Question: I have a dataframe containing spatial data about the distribution of certain immune cells in tumors and I'm interested in displaying their distribution in a novel way. In essence I want to make a type of sunburst chart where the outermost layer is a histogram, roughly like this example below.

At the moment, I was planning on trying to superimpose a radial histogram on top of a Sunburst chart, but I wanted to know if there was an existing function that could work.
Edit: below is the dataframe I've been working with
'''
structure(list(slide = c("LU095", "LU095", "LU095", "LU095",
"LU095", "LU095", "LU095", "LU095", "LU095", "LU095", "LU095",
"LU095", "LU095", "LU095", "LU095", "LU095", "LU095", "LU095",
"LU095", "LU095", "LU095", "LU095", "LU095", "LU095", "LU095",
"LU095", "LU095", "LU095", "LU095", "LU095", "LU095", "LU095",
"LU095", "LU095", "LU095", "LU095", "LU095", "LU095", "LU095",
"LU095", "LU095", "LU095", "LU095", "LU095", "LU095", "LU095"
), stroma_bins = structure(c(1L, 2L, 2L, 3L, 3L, 4L, 4L, 5L,
5L, 5L, 5L, 6L, 6L, 6L, 6L, 7L, 7L, 7L, 7L, 7L, 7L, 7L, 8L, 8L,
8L, 8L, 8L, 8L, 8L, 8L, 9L, 9L, 9L, 9L, 9L, 9L, 9L, 9L, 10L,
10L, 10L, 10L, 10L, 10L, 10L, 10L), levels = c("0-10% Stroma",
"10-20% Stroma", "20-30% Stroma", "30-40% Stroma", "40-50% Stroma",
"50-60% Stroma", "60-70% Stroma", "70-80% Stroma", "80-90% Stroma",
"90-100% Stroma"), class = "factor"), cd8_percent_bins = structure(c(1L,
1L, 3L, 1L, 2L, 1L, 2L, 1L, 2L, 3L, 4L, 1L, 2L, 3L, 4L, 1L, 2L,
3L, 4L, 5L, 6L, 7L, 1L, 2L, 3L, 4L, 5L, 6L, 7L, 8L, 1L, 2L, 3L,
4L, 5L, 6L, 7L, 8L, 1L, 2L, 3L, 4L, 5L, 6L, 7L, 8L), levels = c("0-2% CD8+ Cells",
"2-4% CD8+ Cells", "4-6% CD8+ Cells", "6-8% CD8+ Cells", "8-10% CD8+ Cells",
"10-15% CD8+ Cells", "15-20% CD8+ Cells", ">20% CD8+ Cells"), class = "factor"),
Freq = c(8L, 5L, 1L, 7L, 1L, 7L, 2L, 15L, 4L, 4L, 2L, 15L,
4L, 3L, 2L, 12L, 15L, 1L, 4L, 2L, 1L, 1L, 16L, 12L, 8L, 8L,
4L, 1L, 3L, 1L, 14L, 4L, 17L, 6L, 9L, 11L, 5L, 2L, 51L, 18L,
24L, 24L, 17L, 32L, 21L, 11L)), row.names = c(NA, -46L), class = c("data.table",
"data.frame"))
'''
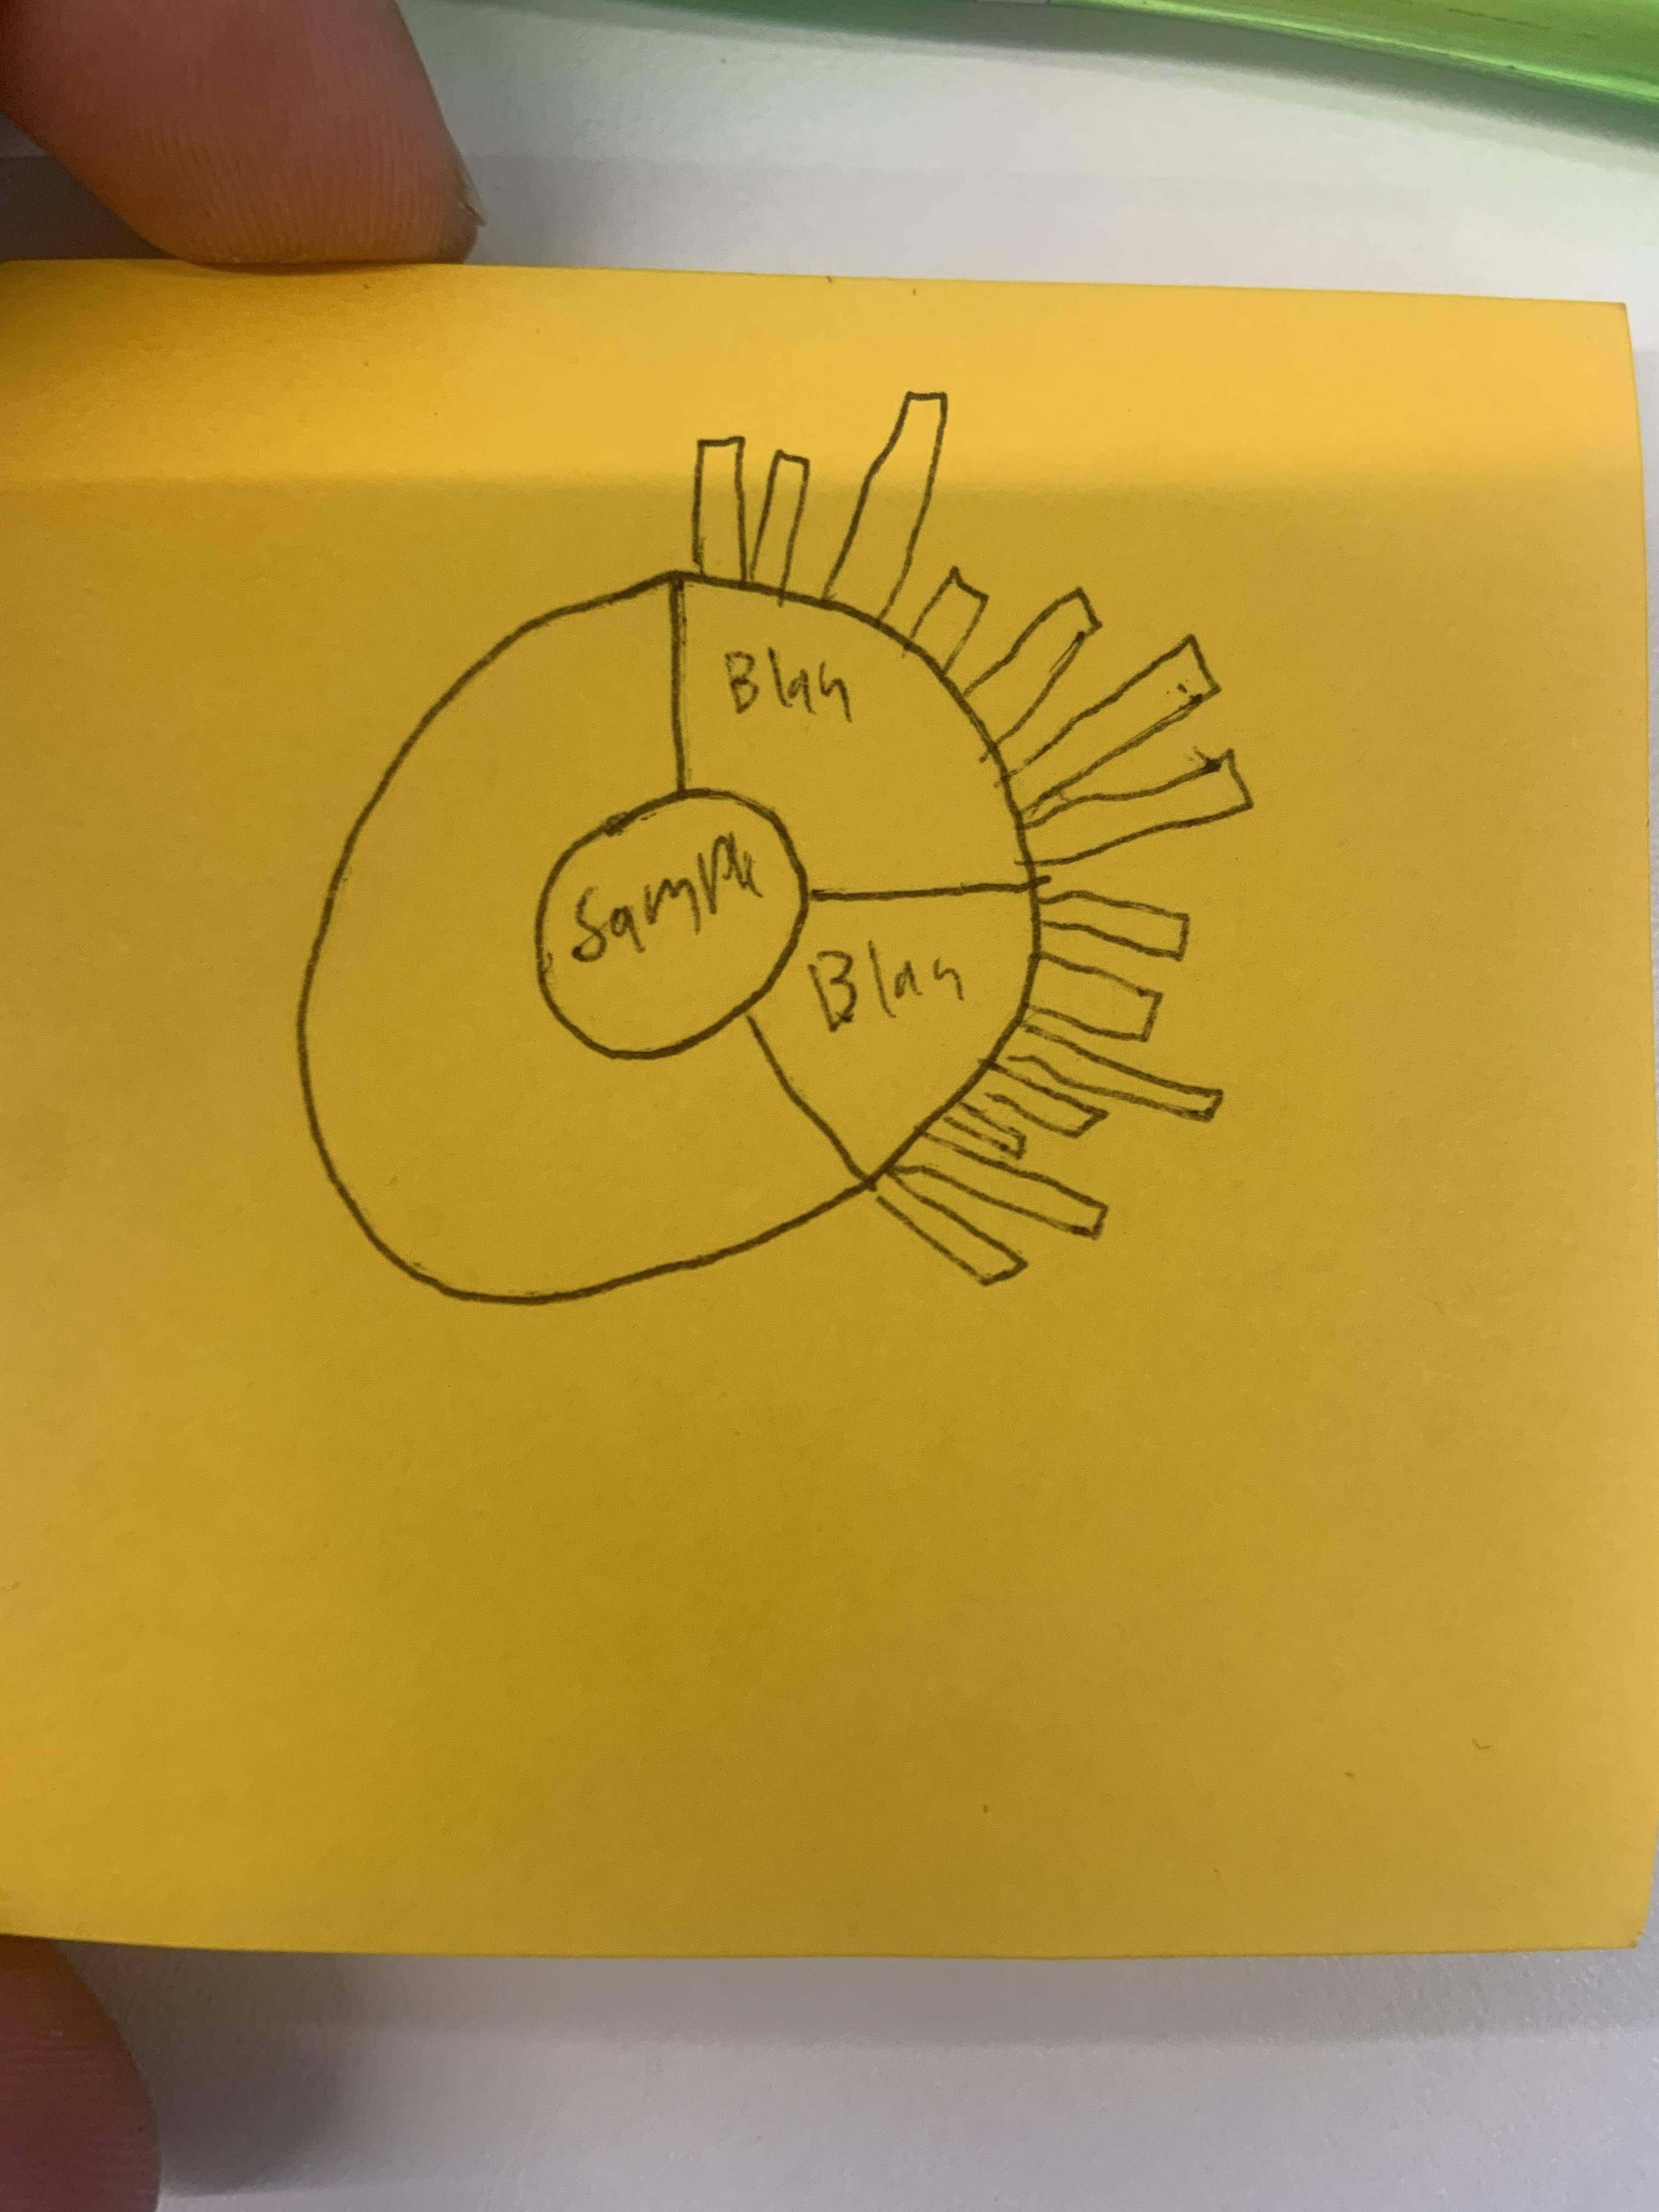
Answer: I would probably do this directly in ggplot.
First we reshape your data for plotting:
'''
library(tidyverse)
library(geomtextpath)
library(colorspace)
plot_df <- df %>%
mutate(bar_pos = as.numeric(factor(cd8_percent_bins))) %>%
group_by(stroma_bins) %>%
mutate(max_bar = max(bar_pos)) %>%
ungroup() %>%
nest(data = -c(stroma_bins, max_bar)) %>%
mutate(max_bar = cumsum(lag(max_bar, default = 0))) %>%
unnest(cols = everything()) %>%
mutate(bar_pos = max_bar + bar_pos + as.numeric(factor(stroma_bins)))
'''
And the plotting code could be something like:
'''
ggplot(plot_df, aes(bar_pos, Freq, fill = stroma_bins, color = stroma_bins)) +
geom_col(alpha = 0.6, color = NA) +
geom_rect(data = . %>% group_by(stroma_bins) %>%
summarize(xmin = min(bar_pos) - 1, ymin = -0.5 * max(df$Freq),
xmax = max(bar_pos) + 1, ymax = -5, bar_pos = 1,
Freq = 1),
aes(xmin = xmin, xmax = xmax, ymin = ymin, ymax = ymax,
fill = after_scale(darken(color, 0.25)))) +
geom_textpath(data = . %>% group_by(stroma_bins) %>%
summarize(Freq = -0.25 * max(df$Freq) - 2.5,
bar_pos = mean(bar_pos)), angle = 90,
aes(label = sub("-", "-", sub(" Stroma", "", stroma_bins)),
group = stroma_bins), color = "white") +
geom_textpath(aes(y = -2.5, label = sub("-", "-",
sub("% CD8\+ Cells", "",
cd8_percent_bins)),
group = seq_along(cd8_percent_bins)), size = 2,
color = "black") +
annotate("text", x = 1, y = -max(df$Freq), label = "Stroma bin", size = 10,
color = "gray30") +
scale_fill_discrete(guide = "none") +
scale_color_discrete(guide = "none") +
scale_y_continuous(limits = c(-max(df$Freq), max(df$Freq) + 1)) +
scale_x_continuous(expand = c(0, 0),
lim = c(1, nrow(df) + length(unique(df$stroma_bins)) + 2))+
coord_polar() +
theme_void() +
theme(plot.margin = margin(-100, -100, -100, -100))
'''
<URL>